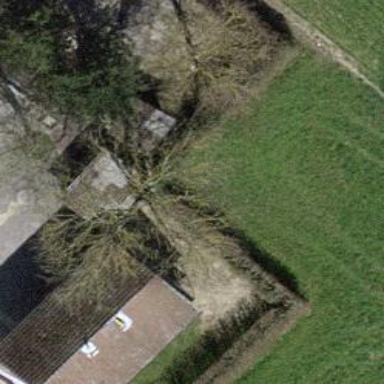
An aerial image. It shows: Hedge acting as barrier.